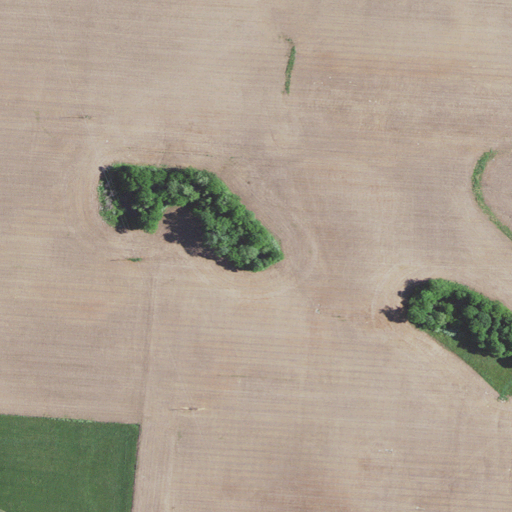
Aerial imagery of depression(s) in Kentucky named Cherokee Spring containing cultivated crops, pasture, and deciduous forest